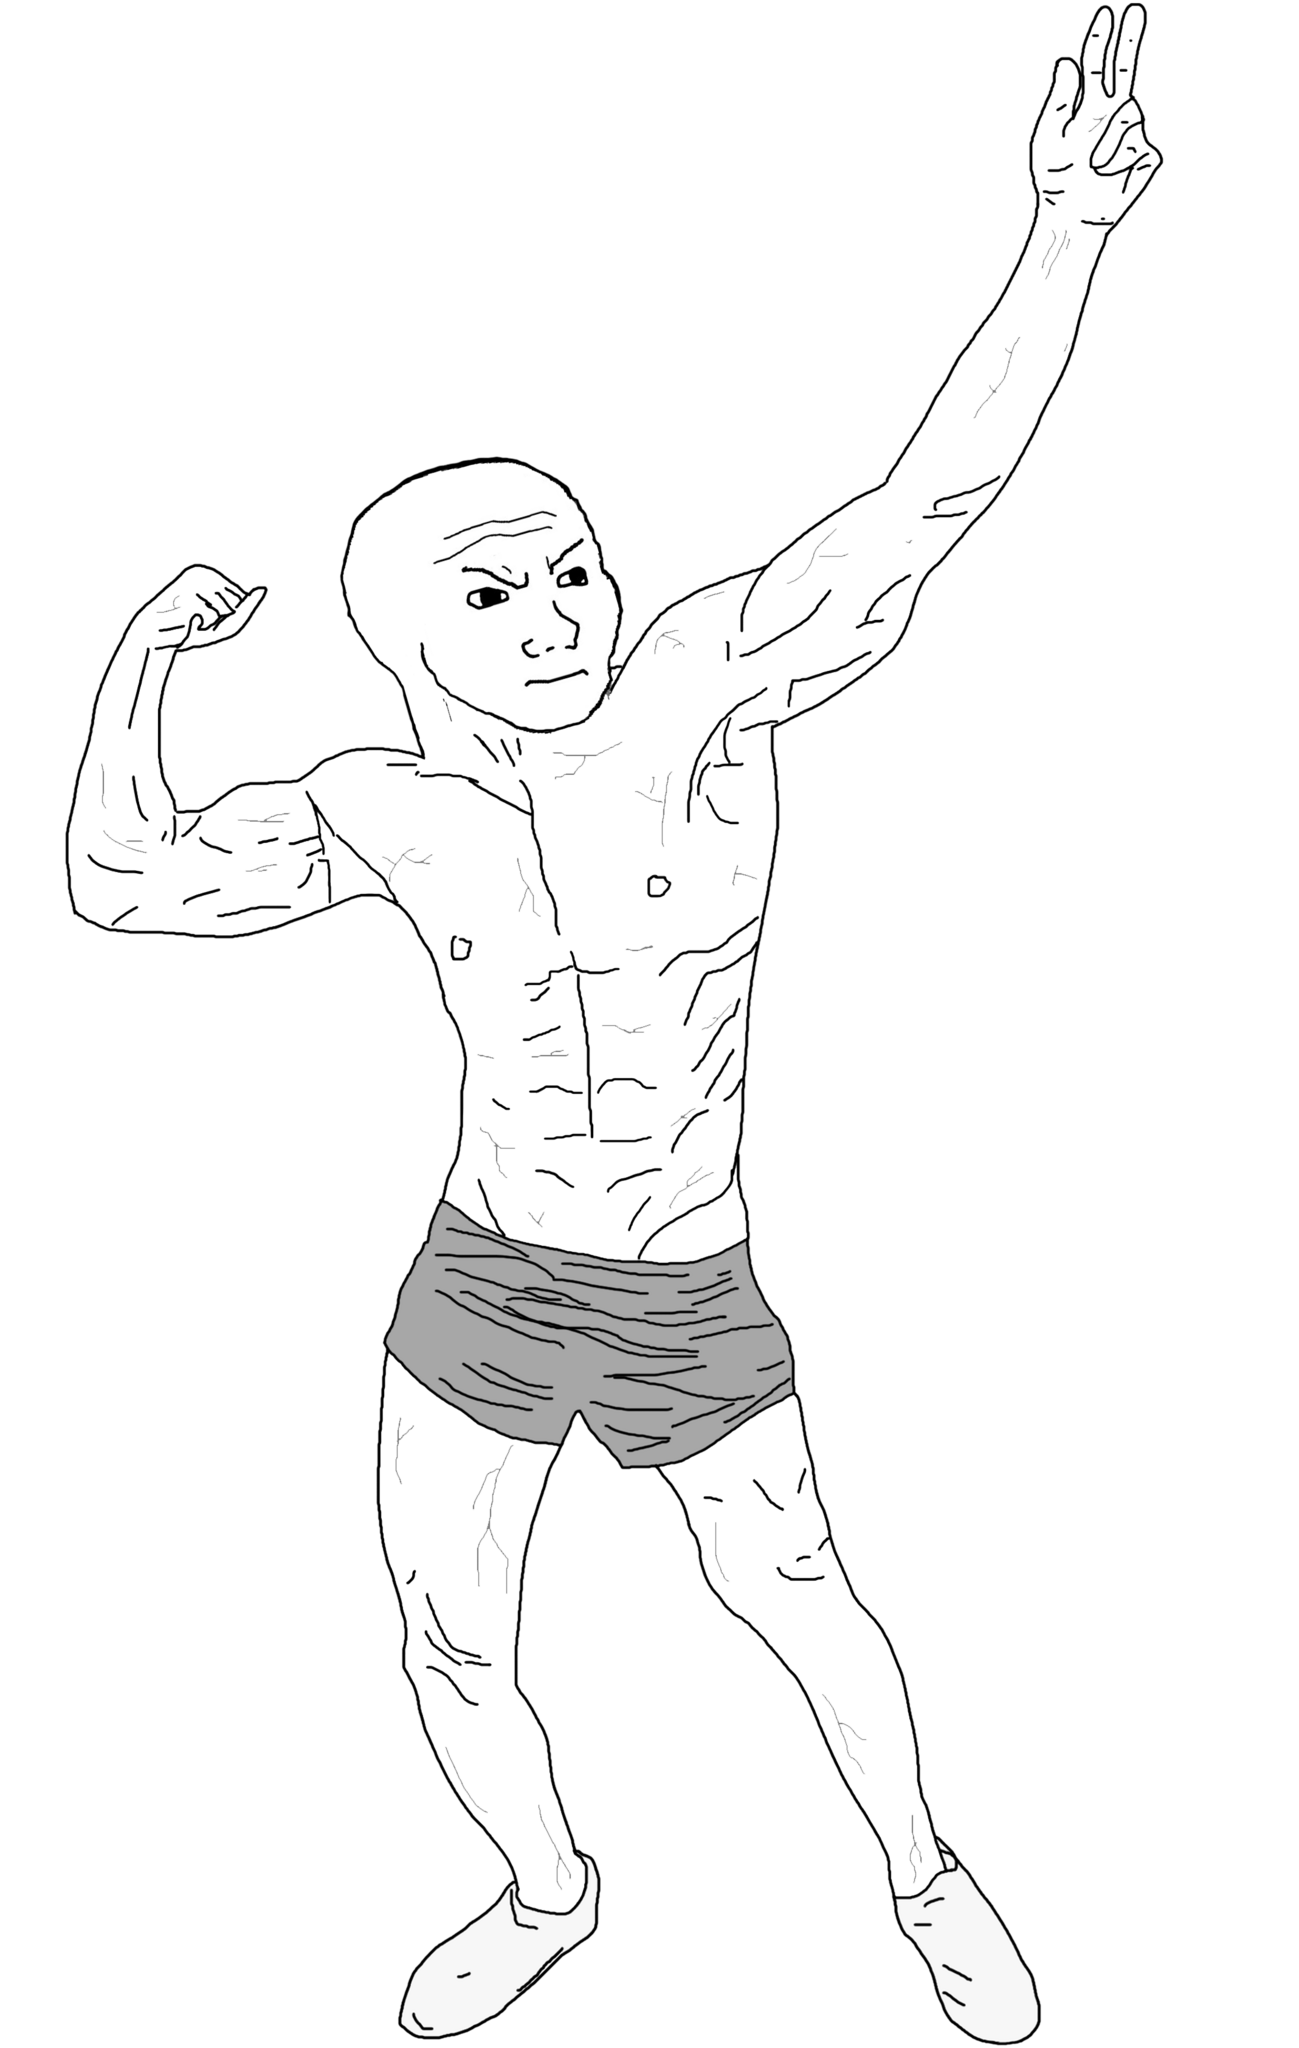
Label: 5_Stronkjak